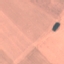
Label: AnnualCrop